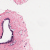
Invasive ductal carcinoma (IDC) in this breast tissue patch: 0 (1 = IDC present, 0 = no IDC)